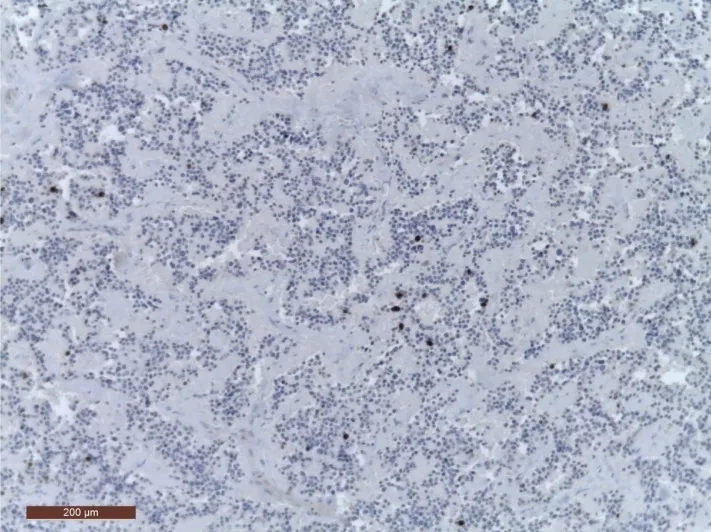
HE staining with Ki67 IHC.
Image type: pathology (immunostaining)